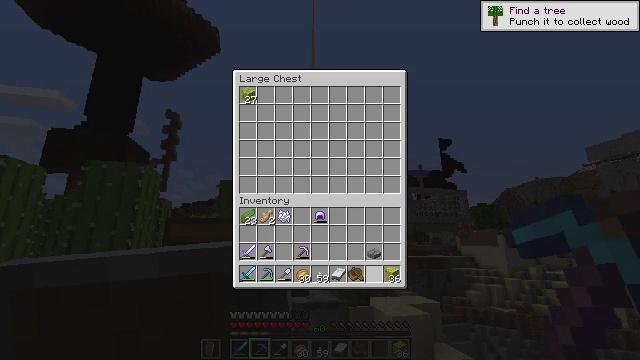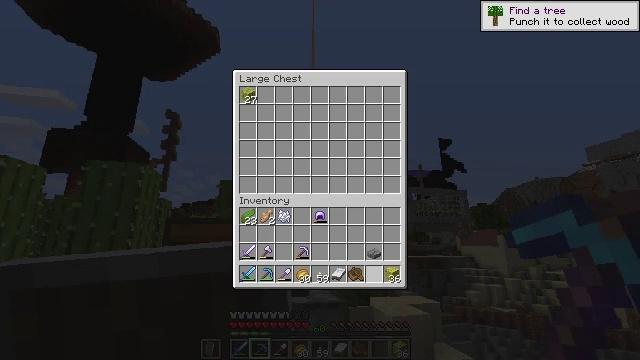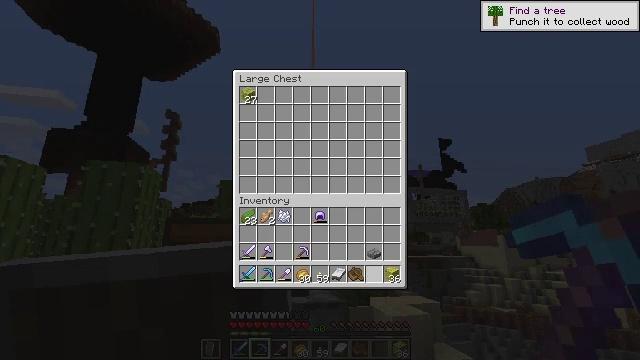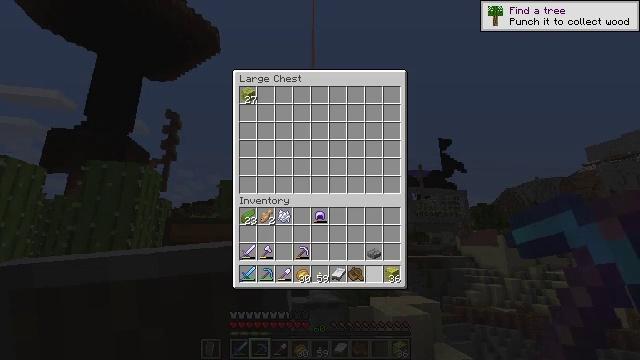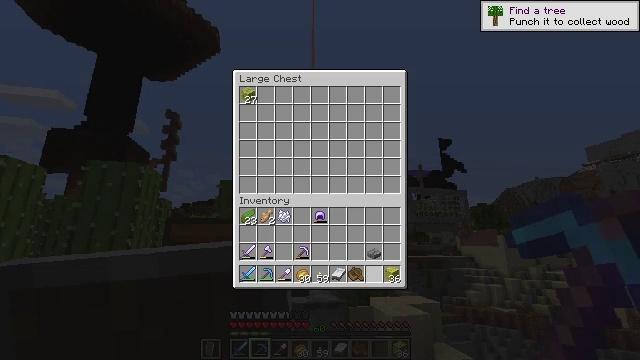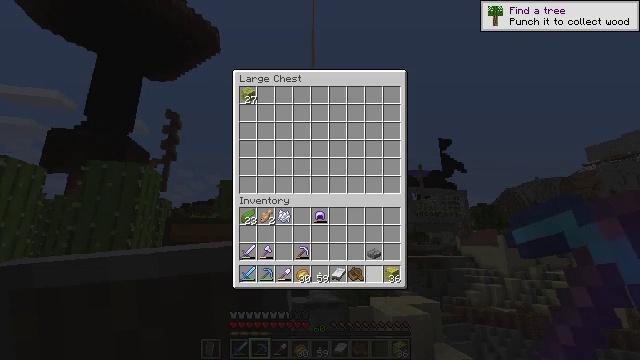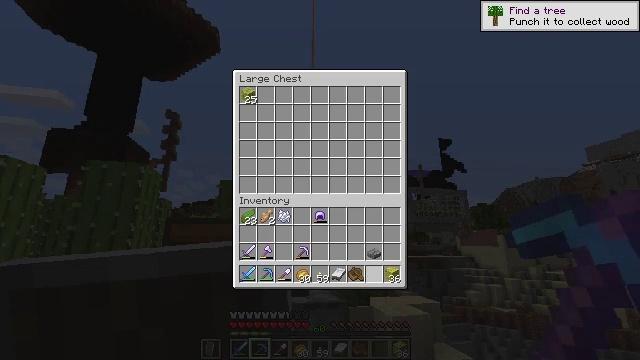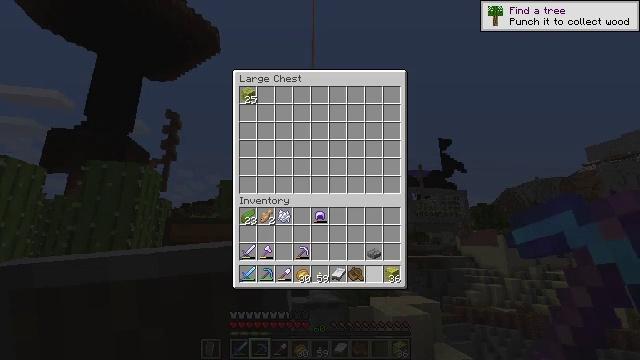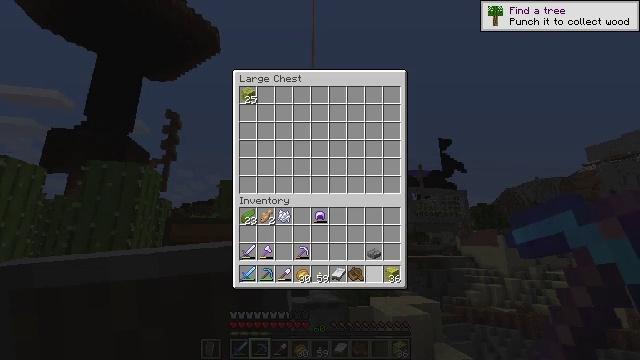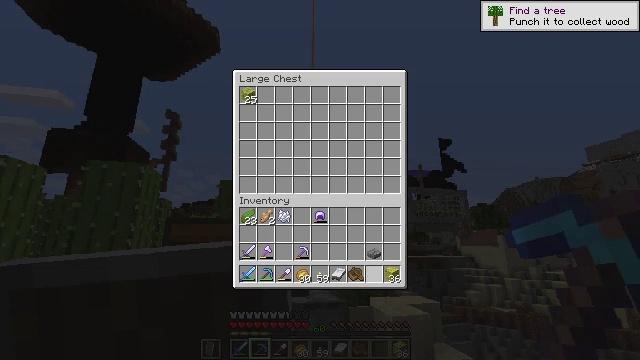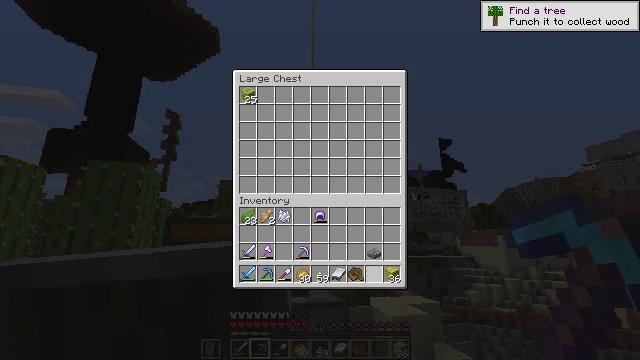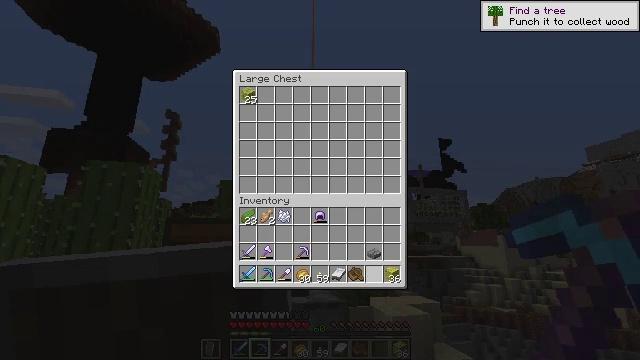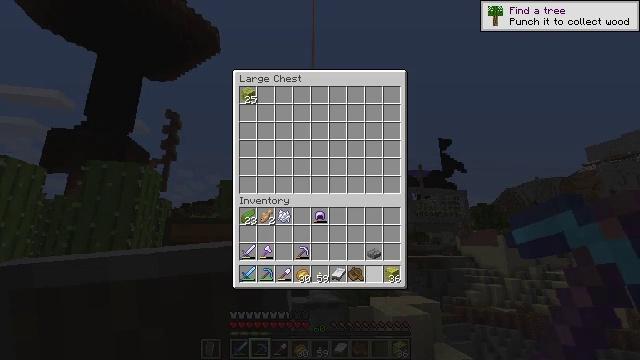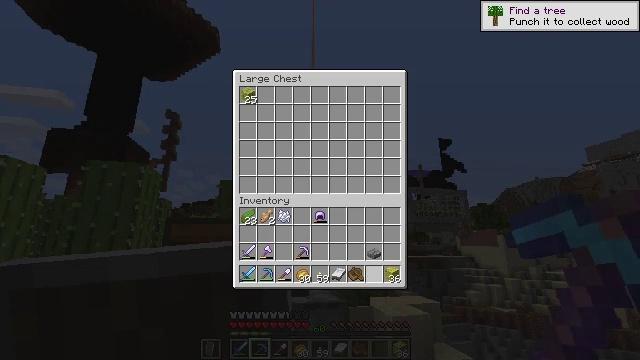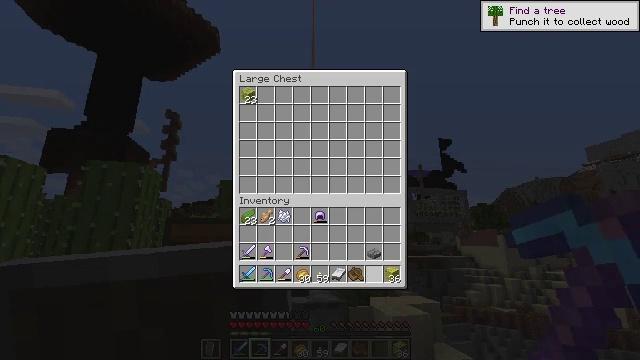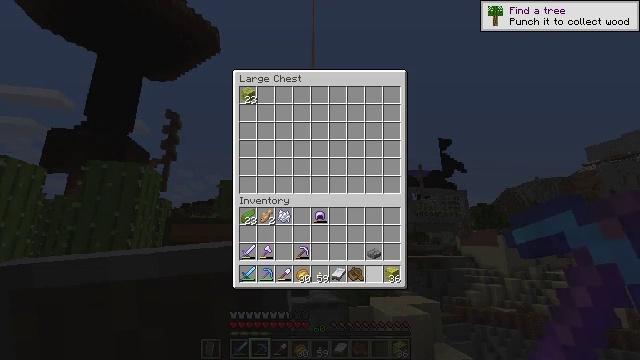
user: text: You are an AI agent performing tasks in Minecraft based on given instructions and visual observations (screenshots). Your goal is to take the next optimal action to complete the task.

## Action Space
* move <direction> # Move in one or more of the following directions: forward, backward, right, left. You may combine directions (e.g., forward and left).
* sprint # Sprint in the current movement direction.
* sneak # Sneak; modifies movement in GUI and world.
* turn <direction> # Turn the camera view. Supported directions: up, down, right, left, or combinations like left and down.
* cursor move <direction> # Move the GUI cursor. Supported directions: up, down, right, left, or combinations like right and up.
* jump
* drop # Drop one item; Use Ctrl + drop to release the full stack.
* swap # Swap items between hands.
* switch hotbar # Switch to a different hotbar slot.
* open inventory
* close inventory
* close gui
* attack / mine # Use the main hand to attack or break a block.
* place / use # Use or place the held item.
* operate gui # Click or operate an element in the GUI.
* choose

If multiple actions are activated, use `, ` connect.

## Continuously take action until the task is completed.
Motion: motion action
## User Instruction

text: Drop kelp from the inventory.
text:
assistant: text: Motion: sneak
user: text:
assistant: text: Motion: sneak
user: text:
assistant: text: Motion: sneak
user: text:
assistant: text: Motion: sneak
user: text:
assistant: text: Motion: sneak
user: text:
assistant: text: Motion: sneak
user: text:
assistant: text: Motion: no_op
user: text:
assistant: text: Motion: no_op
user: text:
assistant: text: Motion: no_op
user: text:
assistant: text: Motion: no_op
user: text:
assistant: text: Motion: no_op
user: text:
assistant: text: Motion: no_op
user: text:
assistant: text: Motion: no_op
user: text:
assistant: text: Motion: no_op
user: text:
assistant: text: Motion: no_op
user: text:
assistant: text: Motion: no_op
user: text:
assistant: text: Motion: no_op
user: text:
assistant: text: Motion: close gui
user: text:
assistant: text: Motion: open inventory
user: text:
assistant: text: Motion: open inventory
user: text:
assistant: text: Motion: turn left and down
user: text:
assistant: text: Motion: turn left and down
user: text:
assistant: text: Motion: turn left and down
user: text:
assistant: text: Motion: turn left and down
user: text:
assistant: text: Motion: turn left and down
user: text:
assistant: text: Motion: turn left and down
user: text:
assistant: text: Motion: no_op
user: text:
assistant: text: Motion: no_op
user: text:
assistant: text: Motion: move forward
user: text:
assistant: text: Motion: move forward